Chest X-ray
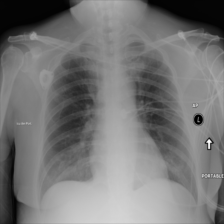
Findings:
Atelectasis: negative
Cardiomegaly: negative
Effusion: negative
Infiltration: positive
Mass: negative
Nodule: negative
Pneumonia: negative
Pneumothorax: negative
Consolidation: negative
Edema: negative
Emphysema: negative
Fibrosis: negative
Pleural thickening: negative
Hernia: negative